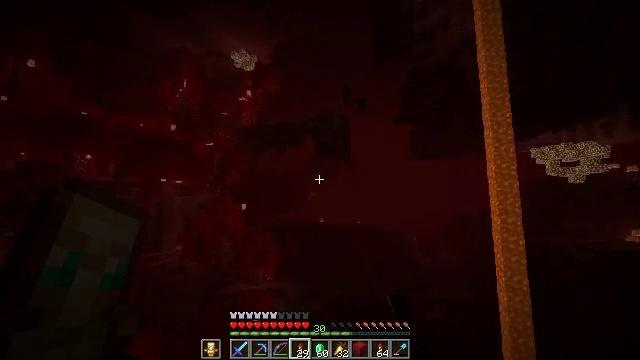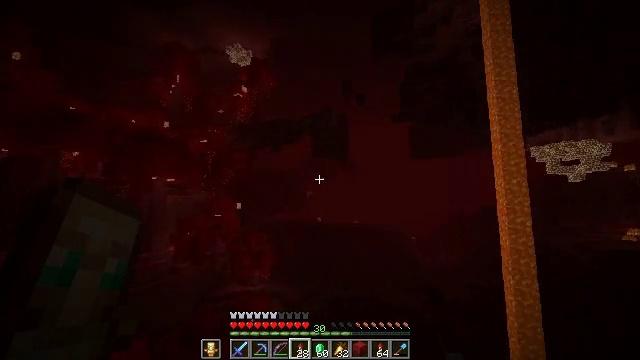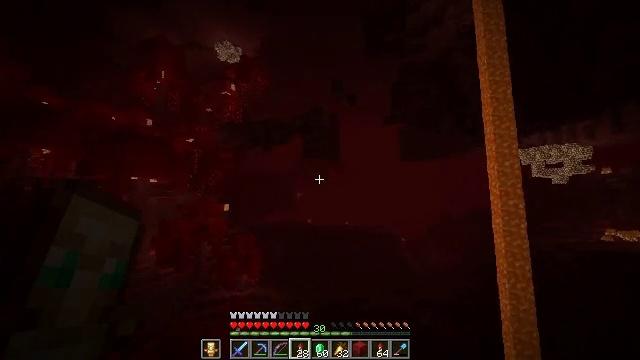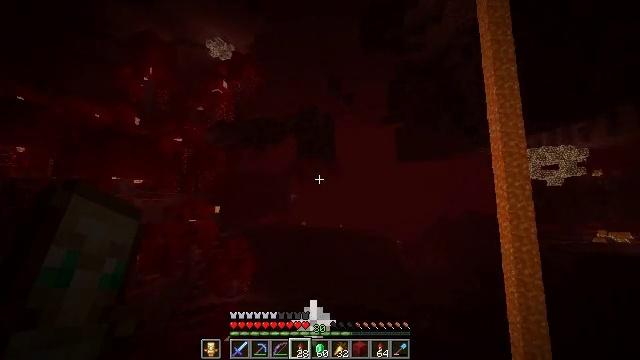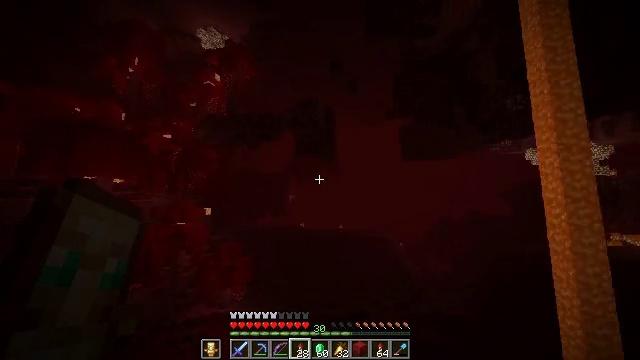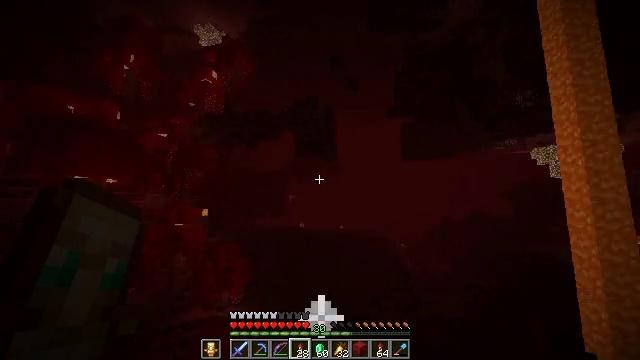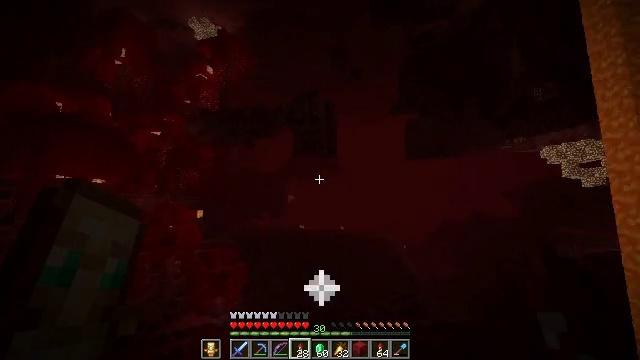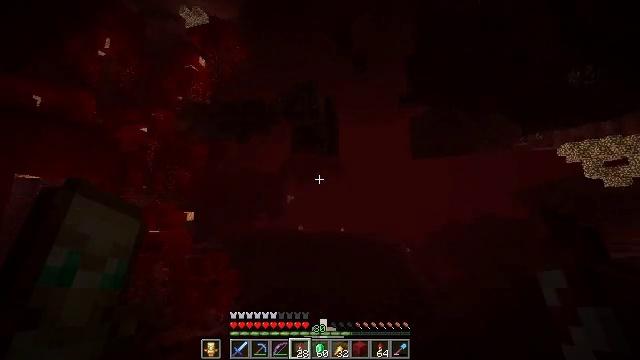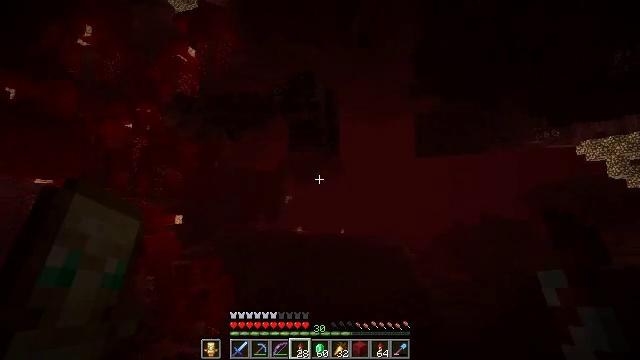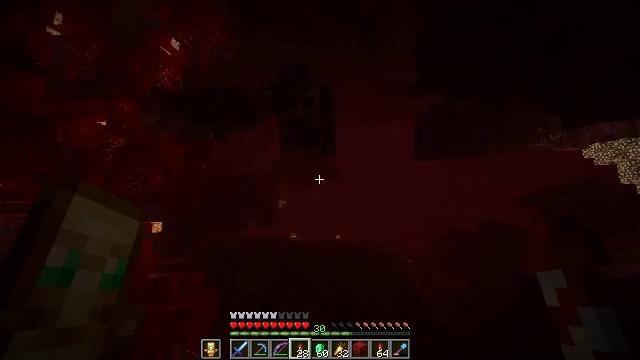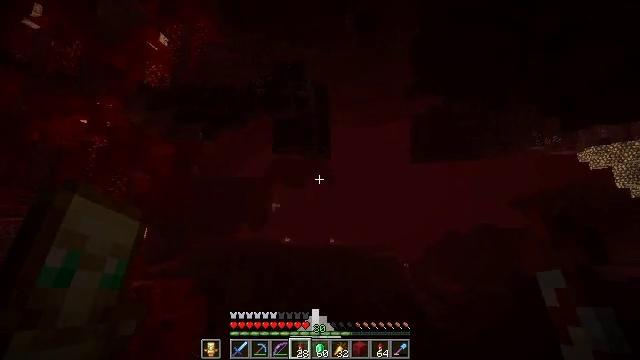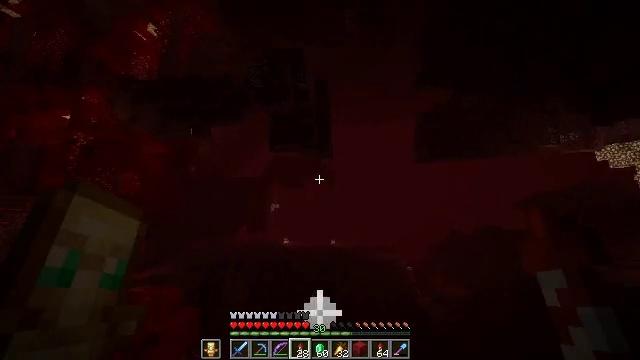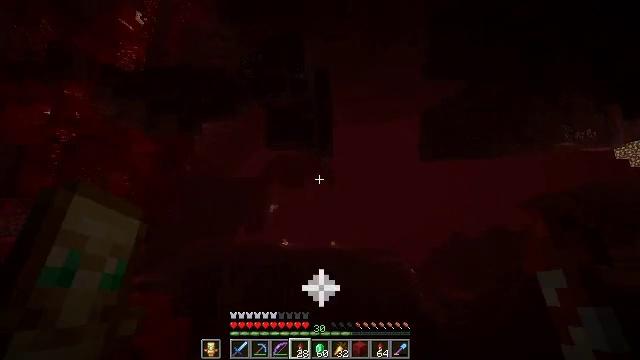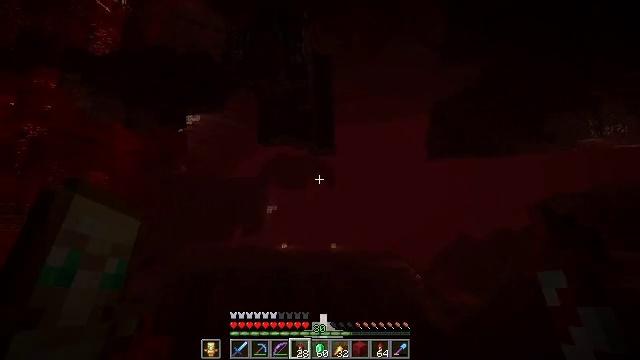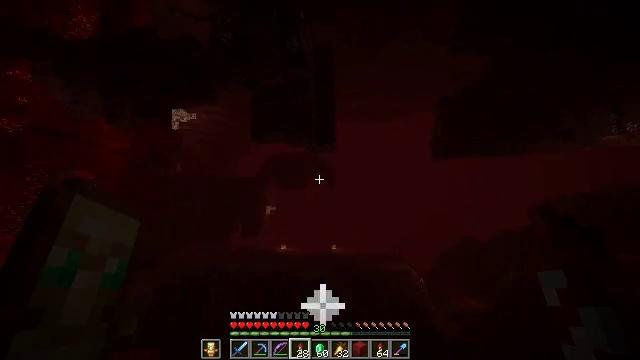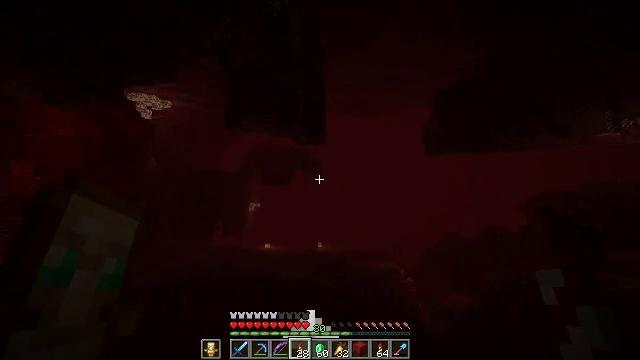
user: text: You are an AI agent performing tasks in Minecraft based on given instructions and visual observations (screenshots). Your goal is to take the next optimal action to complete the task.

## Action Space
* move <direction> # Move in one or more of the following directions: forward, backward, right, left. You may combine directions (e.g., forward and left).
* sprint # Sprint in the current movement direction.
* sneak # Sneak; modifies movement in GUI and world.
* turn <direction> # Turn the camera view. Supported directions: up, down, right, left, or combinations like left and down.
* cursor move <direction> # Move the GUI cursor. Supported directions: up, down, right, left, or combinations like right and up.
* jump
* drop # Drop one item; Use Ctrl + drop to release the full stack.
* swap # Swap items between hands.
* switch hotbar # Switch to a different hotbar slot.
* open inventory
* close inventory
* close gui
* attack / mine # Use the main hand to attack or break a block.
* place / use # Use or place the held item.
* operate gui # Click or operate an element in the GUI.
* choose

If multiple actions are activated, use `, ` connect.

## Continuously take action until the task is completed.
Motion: motion action
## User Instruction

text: Break the nether bricks in a fortress.
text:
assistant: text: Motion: move forward, sprint
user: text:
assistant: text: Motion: move forward, sprint, turn right
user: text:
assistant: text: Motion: move forward, sprint, turn right
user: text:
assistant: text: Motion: move forward, sprint
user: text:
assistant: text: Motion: move forward, sprint
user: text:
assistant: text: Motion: move forward, sprint
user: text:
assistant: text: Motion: move forward, sprint
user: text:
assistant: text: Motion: move forward, sprint
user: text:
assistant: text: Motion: move forward, sprint, turn right and up
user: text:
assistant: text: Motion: move forward, sprint, turn right
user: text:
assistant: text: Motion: move forward, sprint
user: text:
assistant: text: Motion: move forward, sprint
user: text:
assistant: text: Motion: move forward, sprint
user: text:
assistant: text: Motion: move forward, sprint
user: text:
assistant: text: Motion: move forward, sprint, turn right and down
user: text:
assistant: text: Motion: move forward, sprint, turn right and down
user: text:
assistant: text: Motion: move forward, sprint, turn right
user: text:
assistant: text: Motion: move forward, sprint
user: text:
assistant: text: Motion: move forward, sprint
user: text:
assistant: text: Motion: move forward, sprint
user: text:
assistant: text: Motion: move forward, sprint, turn right
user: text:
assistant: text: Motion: move forward, sprint
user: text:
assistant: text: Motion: move forward, sprint
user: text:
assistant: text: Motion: move forward, sprint
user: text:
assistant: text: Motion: move forward, sprint
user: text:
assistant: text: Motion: move forward, sprint, turn right and down
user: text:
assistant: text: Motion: move forward, sprint
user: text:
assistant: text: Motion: move forward, sprint
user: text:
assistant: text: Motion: move forward, sprint
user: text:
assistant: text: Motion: move forward, sprint